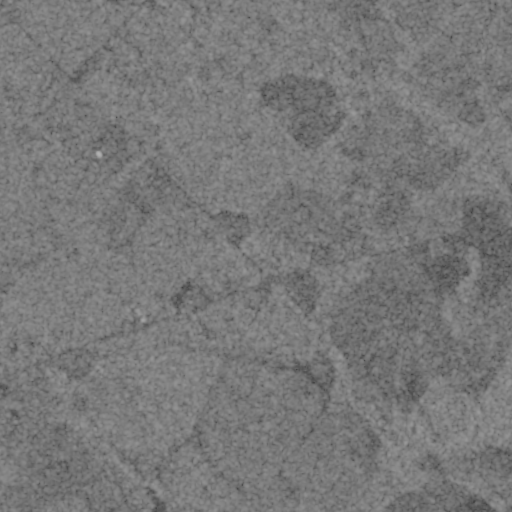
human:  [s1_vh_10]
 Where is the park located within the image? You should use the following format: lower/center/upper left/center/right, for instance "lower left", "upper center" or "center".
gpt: The park is located in the lower left of the image.
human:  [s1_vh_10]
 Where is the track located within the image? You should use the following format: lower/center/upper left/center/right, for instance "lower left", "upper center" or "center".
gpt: The track is located in the upper left of the image.
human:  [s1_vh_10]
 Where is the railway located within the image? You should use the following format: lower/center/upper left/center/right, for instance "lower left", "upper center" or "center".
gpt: The railway is located in the right of the image.
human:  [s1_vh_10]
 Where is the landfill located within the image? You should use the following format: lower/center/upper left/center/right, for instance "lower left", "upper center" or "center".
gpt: There is no landfill in the image.

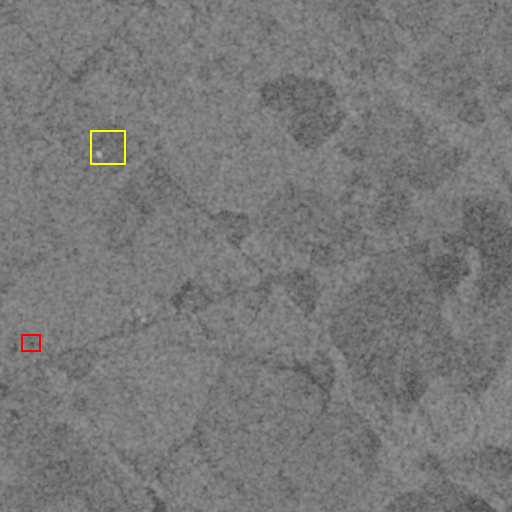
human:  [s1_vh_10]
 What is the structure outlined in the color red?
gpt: The structure outlined in red is a park.
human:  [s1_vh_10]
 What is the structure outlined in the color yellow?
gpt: The structure outlined in yellow is a track.
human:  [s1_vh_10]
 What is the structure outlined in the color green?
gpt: There is no green outline.